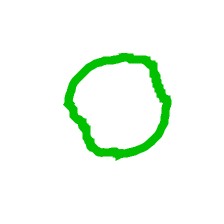
Shape: circle